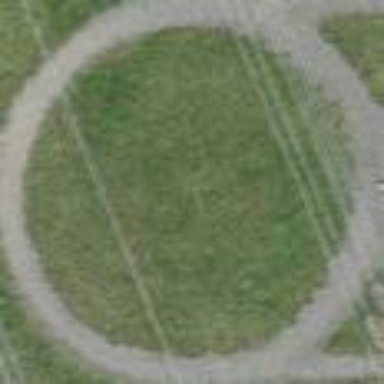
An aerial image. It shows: Equestrian track for leisure land activities.